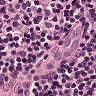
Metastatic tissue present: no